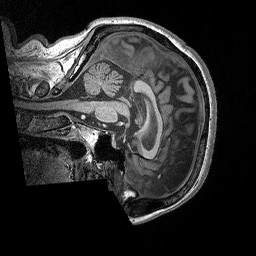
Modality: T1w
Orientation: sagittal
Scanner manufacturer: siemens
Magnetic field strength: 3 T
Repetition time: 2.3 s
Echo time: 0.00298 s